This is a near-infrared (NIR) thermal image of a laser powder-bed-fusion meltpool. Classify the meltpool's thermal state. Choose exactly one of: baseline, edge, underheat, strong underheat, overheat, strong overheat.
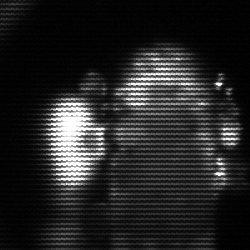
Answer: strong underheat